Field crop: maize
Growth stage: 2
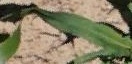
Species: maize